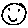
Label: smiley face